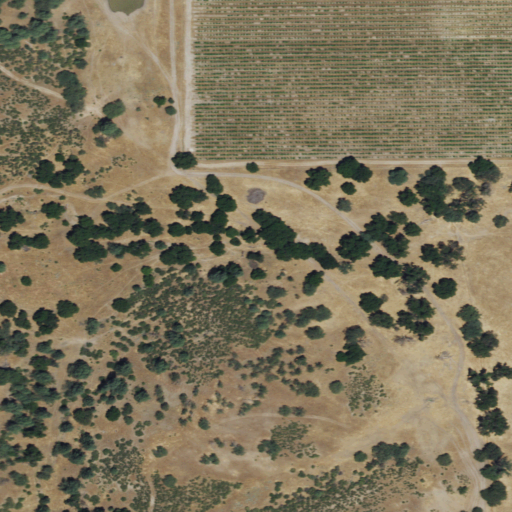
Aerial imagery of valley in California named Lee Canyon containing grassland, shrub, and cultivated crops